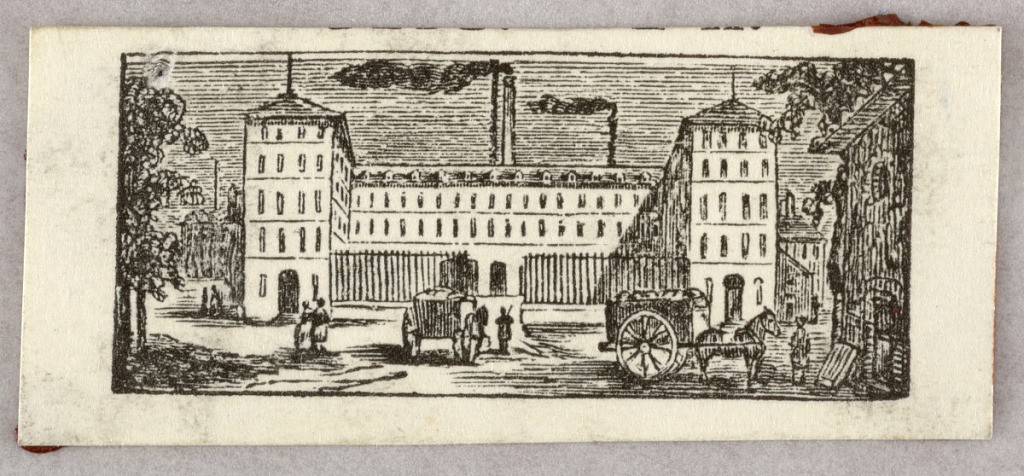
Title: Vignette, A Factory
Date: ca. 1840
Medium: Wood engraving on paper
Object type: Print
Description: Large factory building with a court flanked by projecting wings. Carts and figures in the foreground.